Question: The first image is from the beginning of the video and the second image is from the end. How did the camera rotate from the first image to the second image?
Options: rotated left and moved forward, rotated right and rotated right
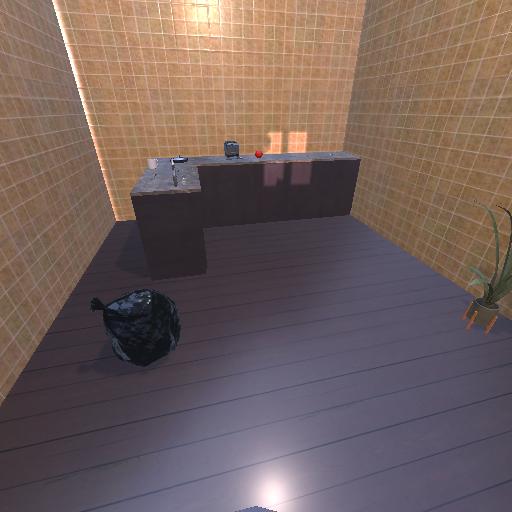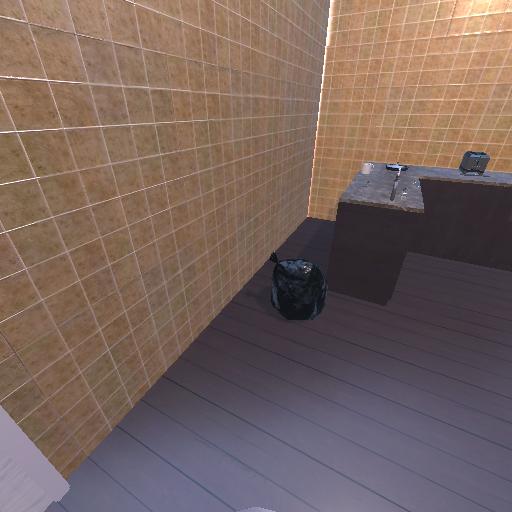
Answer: rotated left and moved forward